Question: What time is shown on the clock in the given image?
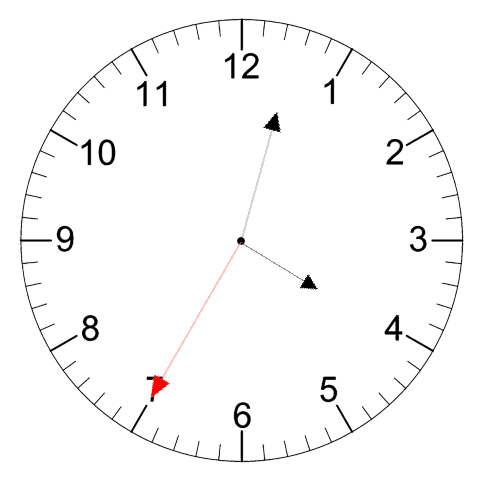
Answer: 04:02:35